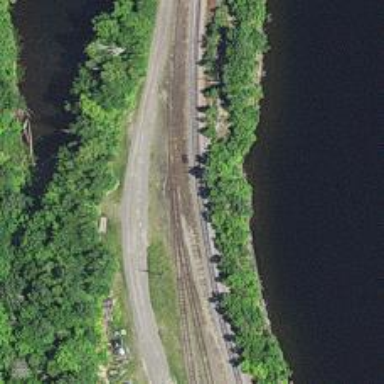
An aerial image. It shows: Abandoned railway siding.